Question: I'am vuejs-datepicker . I'm trying to print the selected date which is stored in a variable in data. Initially the value of the variable is empty. vuejs-datepicker supports the selected event. so when the event is triggering, I mean if date is selected the selected event get triggered. but does not print ta current selected date rather it print empty string. if I again select another date the it prints the previous date. It is printing the the previous stored date. code is given below
'''
<date-picker :bootstrap-styling="true" class="datepicker form-control"
placeholder="Select Date" v-model="appointment.appointmet_date"
@selected="dateSelected()"></date-picker>
'''
'''
dateSelected () {
console.log(this.appointment.appointmet_date)
},
'''
'''
data () {
return {
appointment: {
appointmet_date: '',
}
}
}
'''

When I entered first date it printed 'null'. when I entered date second time it printed the time entered first time
'''
dateSelected () {
// console.log(this.appointment.appointmet_date)
var self = this
this.$nextTick(() => console.log(self.appointment.appointmet_date))
this.$http.post(apiDomain + 'api/getAvailableDate', {avlDate: self.appointment.appointmet_date})
.then(response => {
console.log(response)
})
}
'''
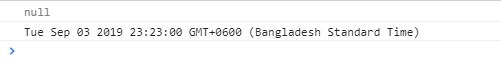
Answer: > when i entered first date it printed null. when i entered date second time it printed the time entered first time
Yes because the selected event is fired before the Vue <URL> function which updates the 'v-model'.
Please below code and working <URL> demo.
'''
dateSelected (e) {
console.log(this.appointment.appointmet_date);
this.$nextTick(() => console.log(this.appointment.appointmet_date))
},
'''